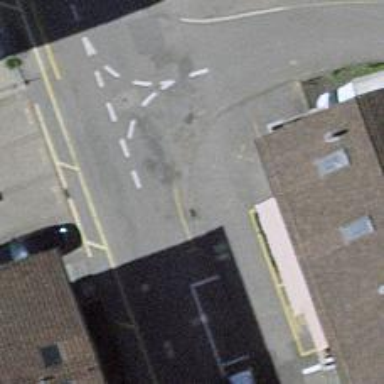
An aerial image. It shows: Kerb serving as barrier.